Question: What brand is the pencil?
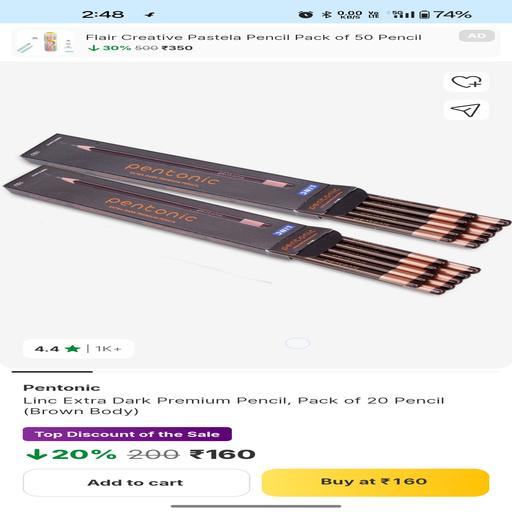
Answer: Pentonic Linc